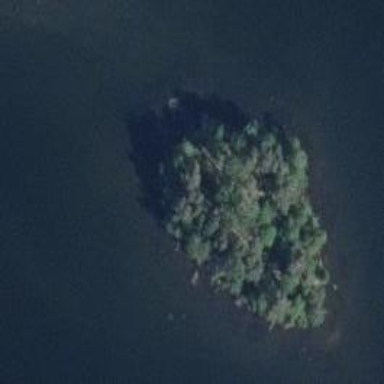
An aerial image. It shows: Nature reserve located on islet.